Question: When I usually write my code in remix solidity a blue dot usually appeared on the left side with code line's numbers as follows:

Kindly tell me what is it for?
Thanks for the help :) .
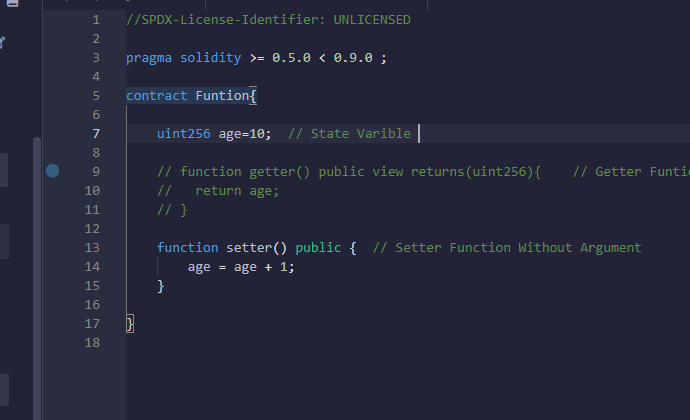
Answer: That is called a <URL> feature that helps you debug transactions and analyze them line by line.
You can toggle a breakpoint by clicking on the space on the left side of the line number